Aerial crown-view tile of a tropical tree (Barro Colorado Island, Panama), acquired 20250414:
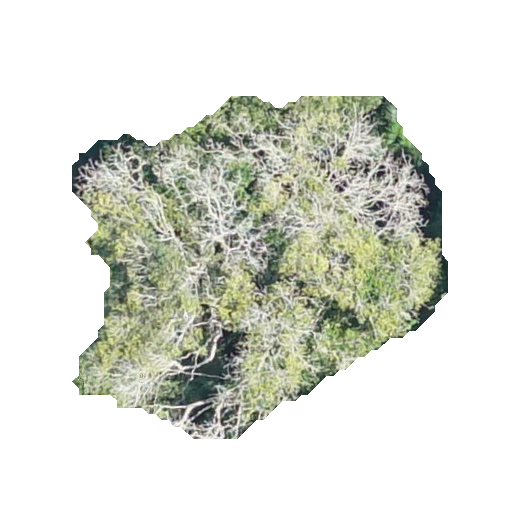
Species: Handroanthus guayacan
GBIF accepted scientific name: Handroanthus guayacan
Crown area: 140.242 m²